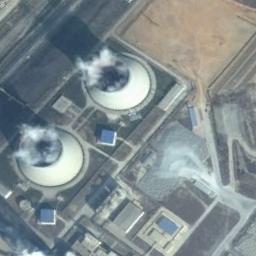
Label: thermal_power_station